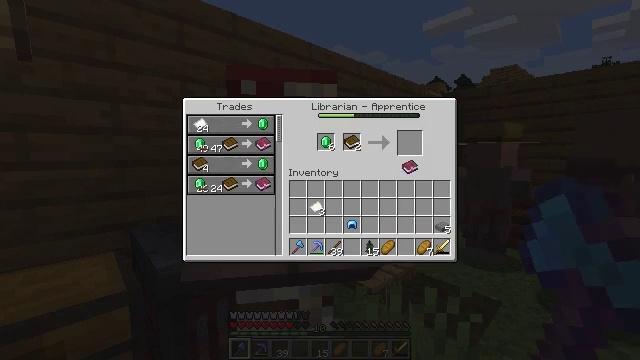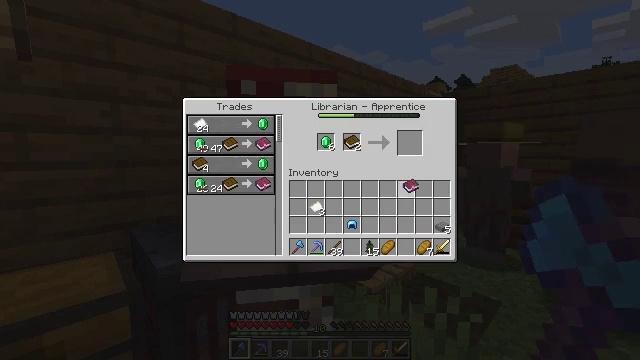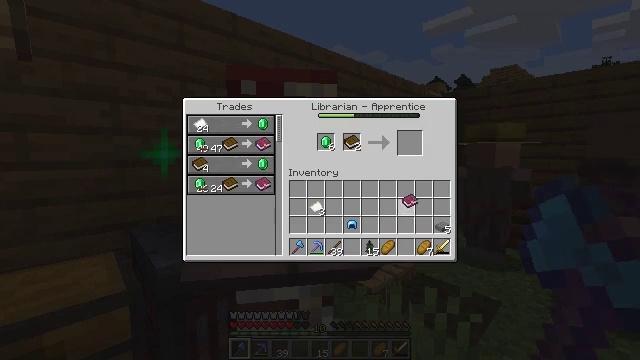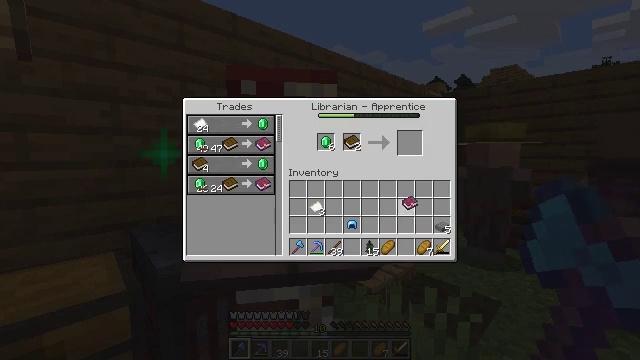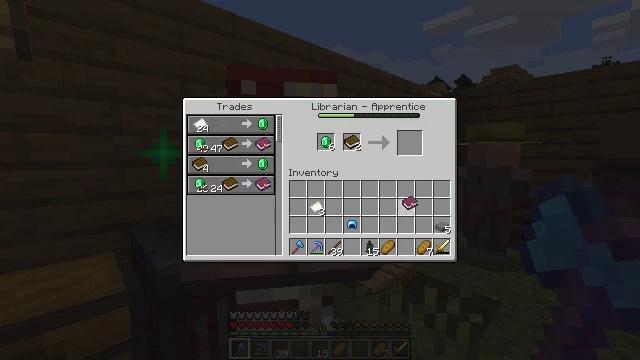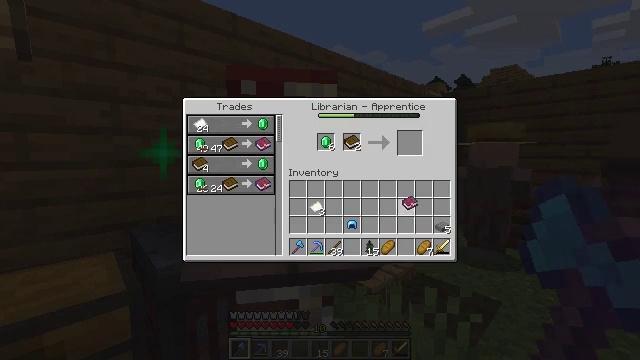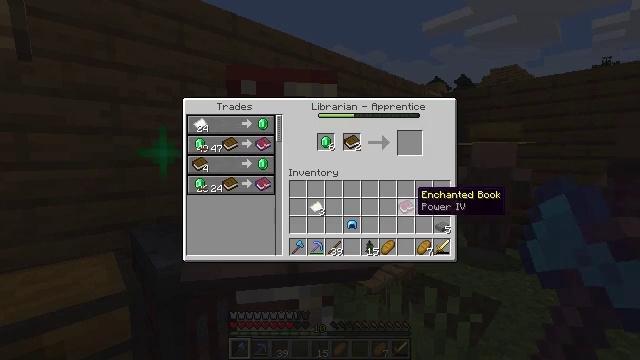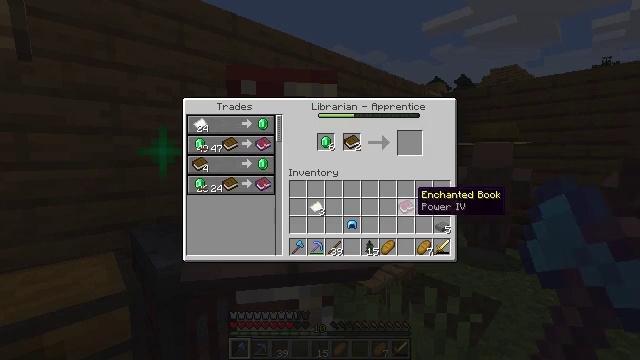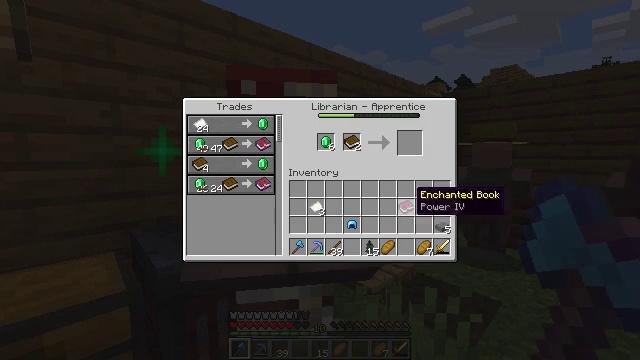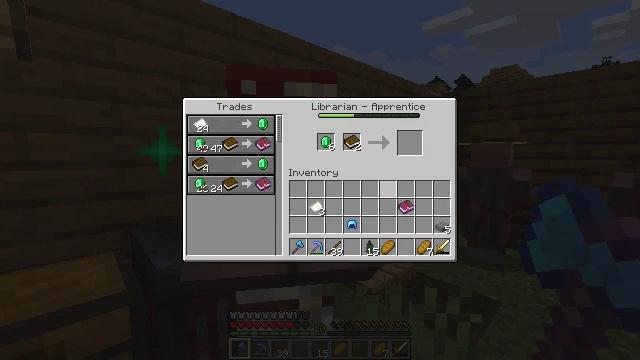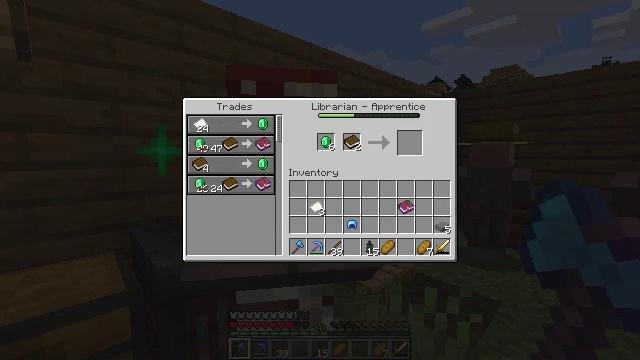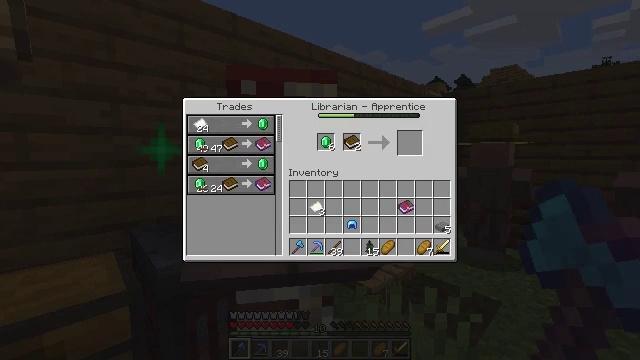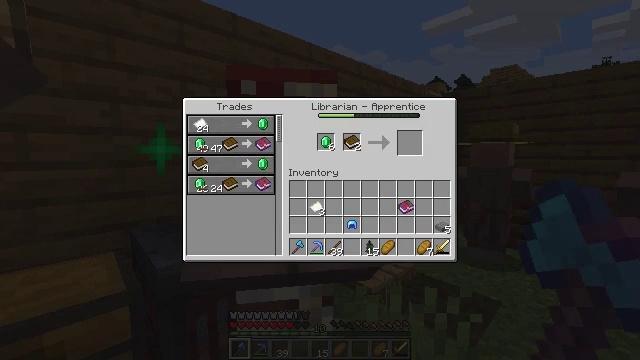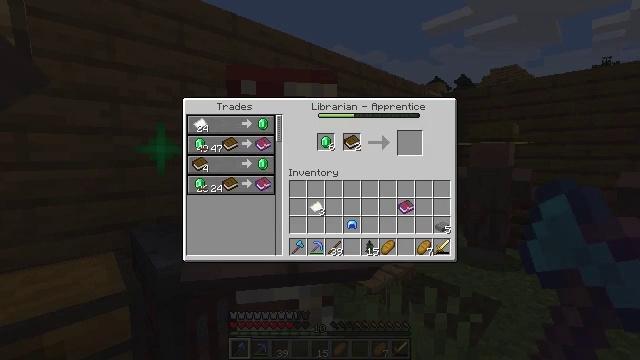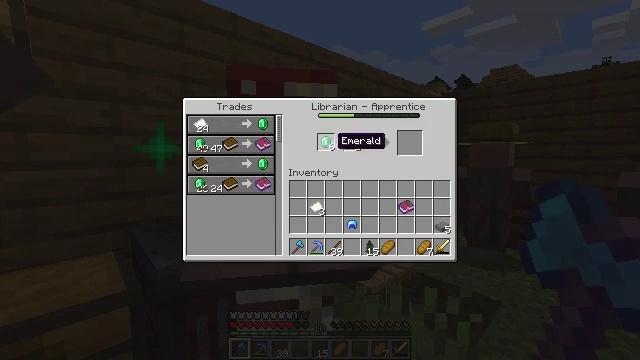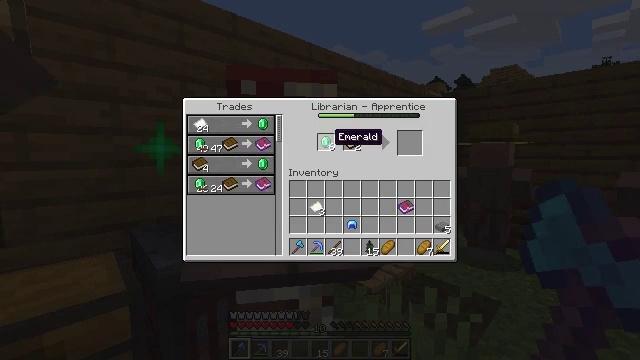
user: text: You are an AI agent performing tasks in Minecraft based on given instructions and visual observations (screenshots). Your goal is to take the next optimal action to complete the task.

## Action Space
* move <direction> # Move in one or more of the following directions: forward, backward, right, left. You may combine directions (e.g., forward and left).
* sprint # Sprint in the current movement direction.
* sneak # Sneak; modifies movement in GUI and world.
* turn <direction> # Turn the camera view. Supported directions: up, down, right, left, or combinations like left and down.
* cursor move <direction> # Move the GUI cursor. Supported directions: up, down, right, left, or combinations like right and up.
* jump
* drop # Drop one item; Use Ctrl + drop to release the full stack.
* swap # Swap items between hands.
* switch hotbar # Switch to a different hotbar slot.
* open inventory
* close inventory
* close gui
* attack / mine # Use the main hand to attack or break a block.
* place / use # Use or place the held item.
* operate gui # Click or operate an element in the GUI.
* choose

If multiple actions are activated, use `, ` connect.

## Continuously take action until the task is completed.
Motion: motion action
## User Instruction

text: Craft a bow in the crafting menu.
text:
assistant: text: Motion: cursor move down, open gui
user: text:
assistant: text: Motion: cursor move down
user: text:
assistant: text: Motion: no_op
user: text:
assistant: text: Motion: operate gui
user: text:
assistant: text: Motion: operate gui
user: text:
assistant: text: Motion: no_op
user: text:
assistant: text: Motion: no_op
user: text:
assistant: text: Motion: no_op
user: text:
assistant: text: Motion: cursor move left and up
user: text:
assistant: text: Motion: cursor move left and up
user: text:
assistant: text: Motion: cursor move left
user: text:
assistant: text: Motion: cursor move left and up
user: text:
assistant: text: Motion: no_op
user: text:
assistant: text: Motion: no_op
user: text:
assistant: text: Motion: no_op
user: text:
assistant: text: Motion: no_op
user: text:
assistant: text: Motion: no_op
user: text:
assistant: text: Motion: no_op
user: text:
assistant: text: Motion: operate gui
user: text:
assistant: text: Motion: operate gui
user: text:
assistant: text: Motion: operate gui
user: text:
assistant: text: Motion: cursor move right and down
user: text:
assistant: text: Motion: cursor move down
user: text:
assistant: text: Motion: no_op
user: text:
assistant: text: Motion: no_op
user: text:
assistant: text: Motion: operate gui
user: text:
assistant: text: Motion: operate gui
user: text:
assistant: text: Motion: operate gui
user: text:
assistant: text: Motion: no_op
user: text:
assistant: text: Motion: no_op